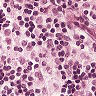
Metastatic tissue present: no